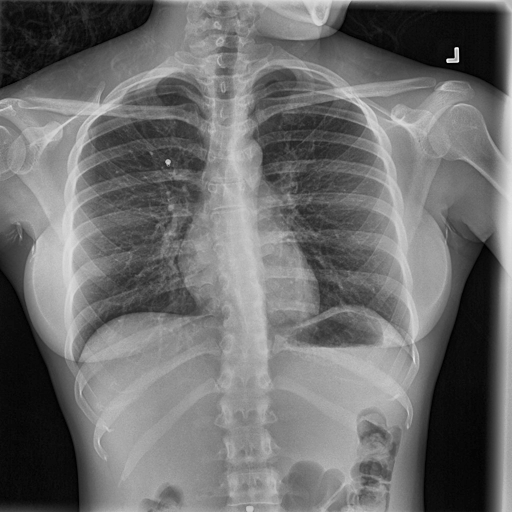
Finding: NORMAL